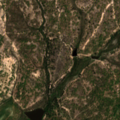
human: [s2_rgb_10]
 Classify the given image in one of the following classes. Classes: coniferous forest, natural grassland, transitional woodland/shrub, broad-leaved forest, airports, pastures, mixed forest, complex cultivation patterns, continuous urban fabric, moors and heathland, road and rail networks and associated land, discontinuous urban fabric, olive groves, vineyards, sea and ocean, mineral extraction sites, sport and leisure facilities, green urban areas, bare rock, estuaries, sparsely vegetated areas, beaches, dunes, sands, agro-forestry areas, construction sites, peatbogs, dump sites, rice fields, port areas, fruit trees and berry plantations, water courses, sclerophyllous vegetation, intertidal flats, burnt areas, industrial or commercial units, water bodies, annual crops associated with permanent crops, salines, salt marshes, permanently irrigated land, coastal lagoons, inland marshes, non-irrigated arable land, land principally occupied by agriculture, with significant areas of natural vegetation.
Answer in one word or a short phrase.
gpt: non-irrigated arable land, agro-forestry areas, broad-leaved forest